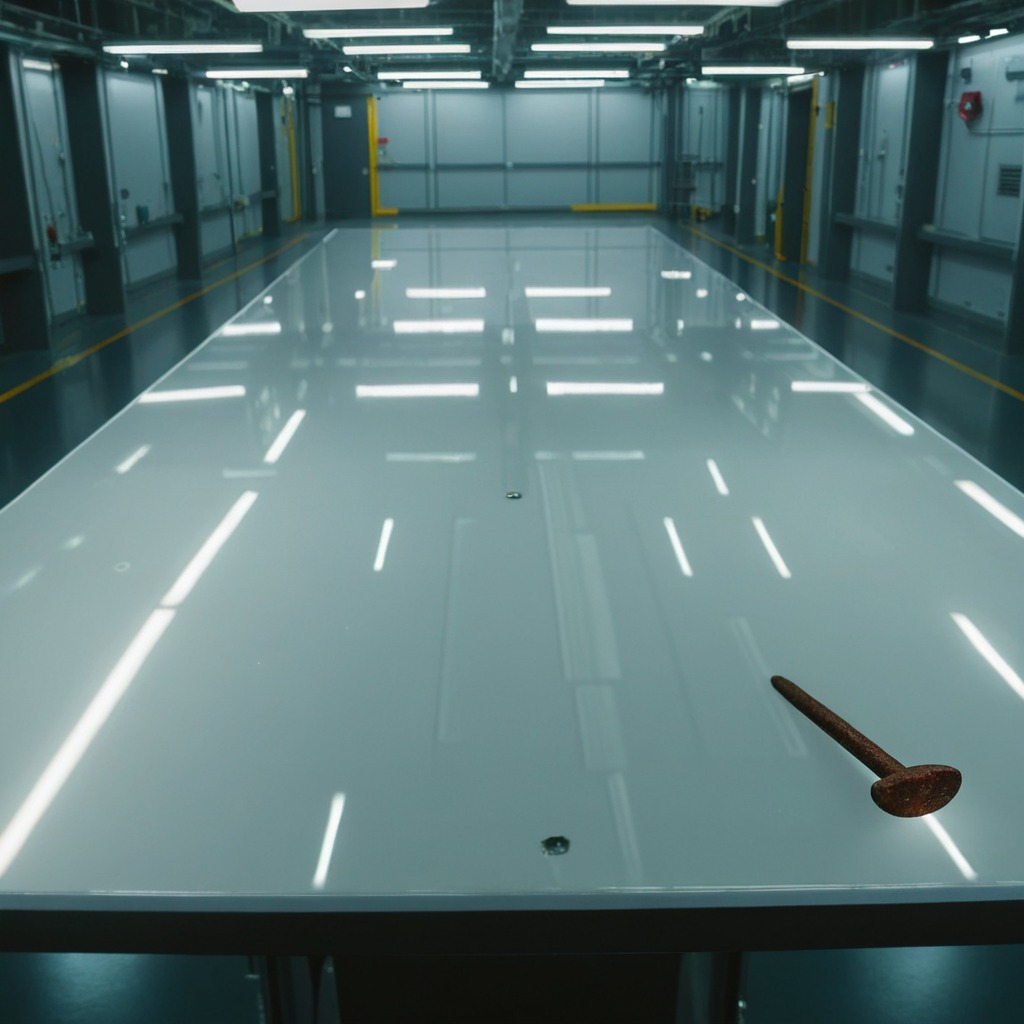
A nail is lying on the table in a ship maintenance bay.